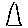
Label: triangle